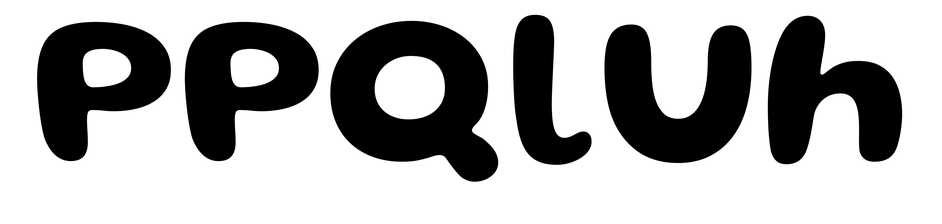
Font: Gluten_SemiBold